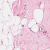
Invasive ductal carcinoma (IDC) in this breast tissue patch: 0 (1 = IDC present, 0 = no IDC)